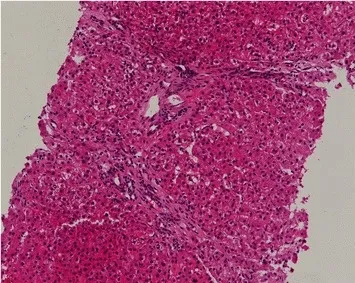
Biopsy of cervical lymph nodes indicated sinus histiocytosis (Hematoxylin-Eosin staining, 200x). The histopathology was compatible with Castleman disease.
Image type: pathology (h&e)